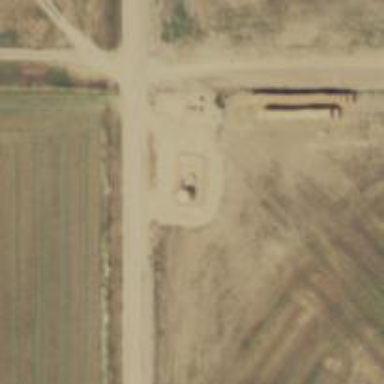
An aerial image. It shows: Storage tank that is man-made.